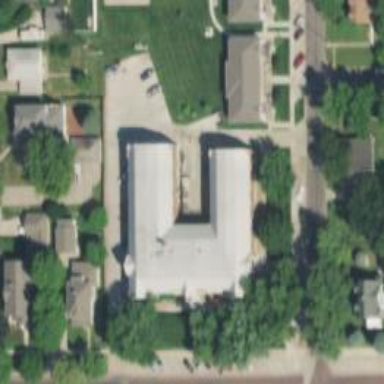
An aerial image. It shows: School building.